Question: Good day!
How can I access this part of XML and print the element name?
Please refer to the image below.

I'm now not able to progress with the following codes:
'''
XmlDataDocument xmldoc = new XmlDataDocument();
XmlNode xmlnode;
FileStream fs = new FileStream(@"D:\Files20604\Data_120604-062516_003.xml", FileMode.Open, FileAccess.Read);
xmldoc.Load(fs);
//MessageBox.Show("YUMDMMATMAS05");
'''
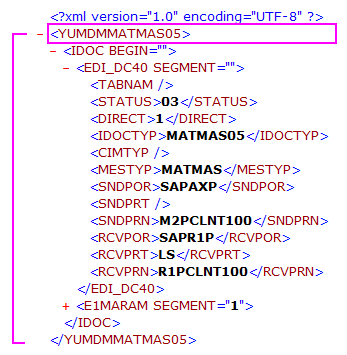
Answer: If the behavior you want is to get the root node, then you can get it with 'xmldoc.DocumentElement'.
You can get the name of any XMLElement using the Name property.